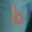
Label: 6